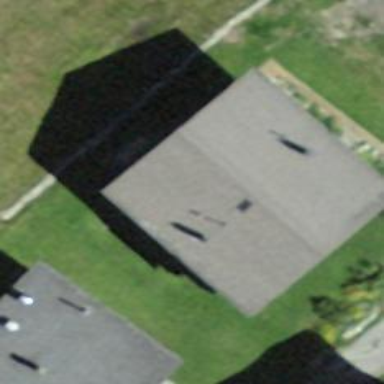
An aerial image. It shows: Gabled roof on residential building.